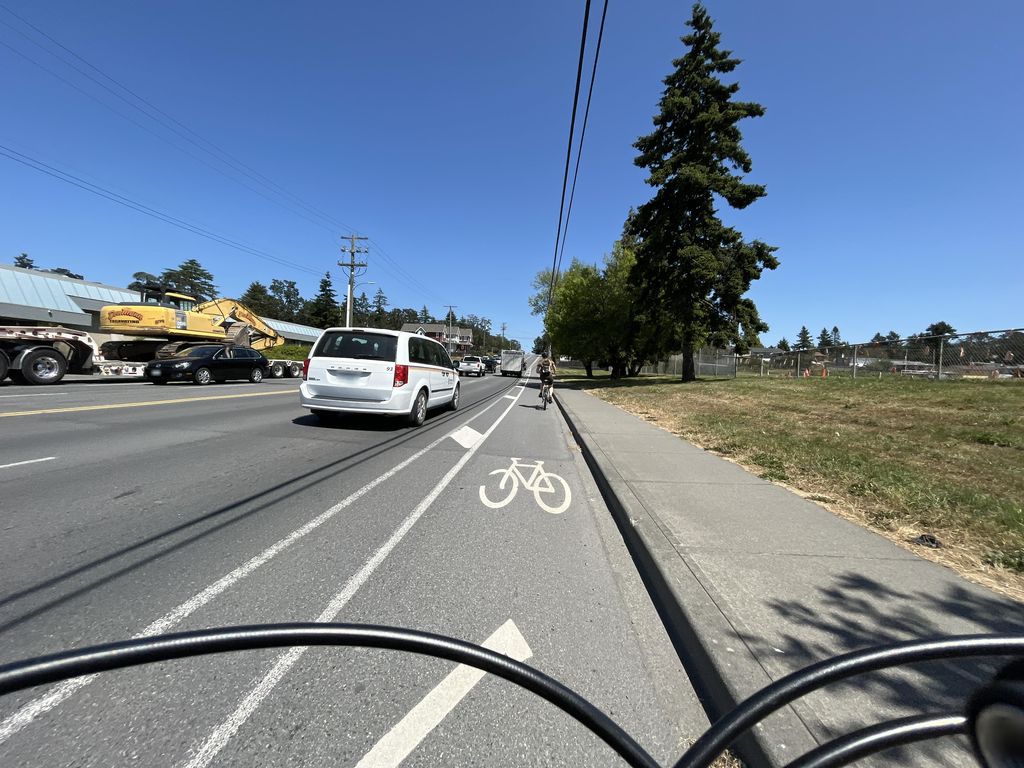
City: victoria